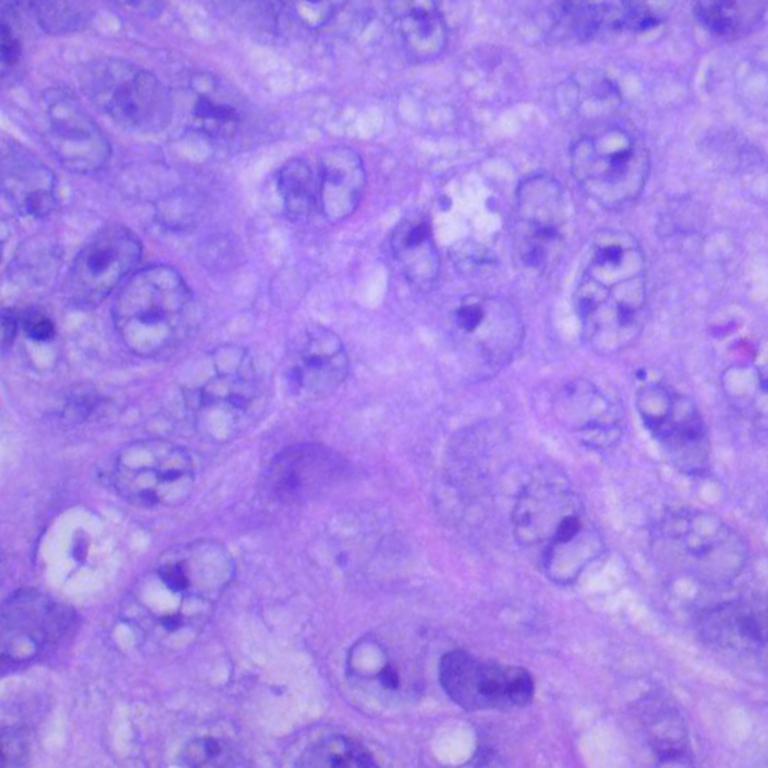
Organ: lung
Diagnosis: squamous carcinomas